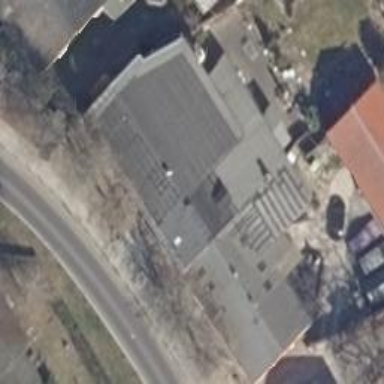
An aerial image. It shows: Restaurant.